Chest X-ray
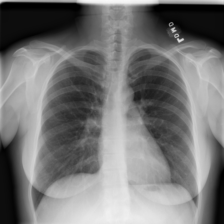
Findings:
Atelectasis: negative
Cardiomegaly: negative
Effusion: negative
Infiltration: negative
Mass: negative
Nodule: negative
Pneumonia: negative
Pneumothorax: negative
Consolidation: negative
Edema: negative
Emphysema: negative
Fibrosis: negative
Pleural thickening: negative
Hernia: negative